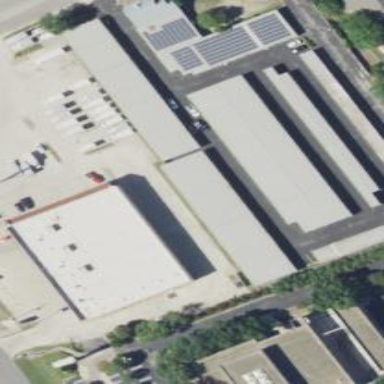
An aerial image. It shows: Storage rental shop.